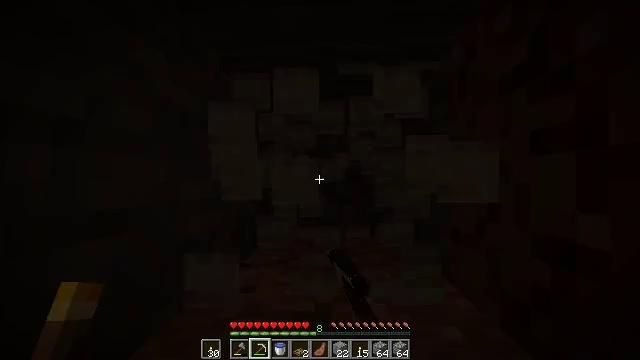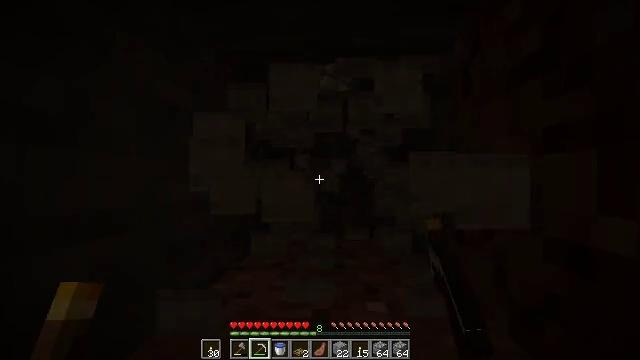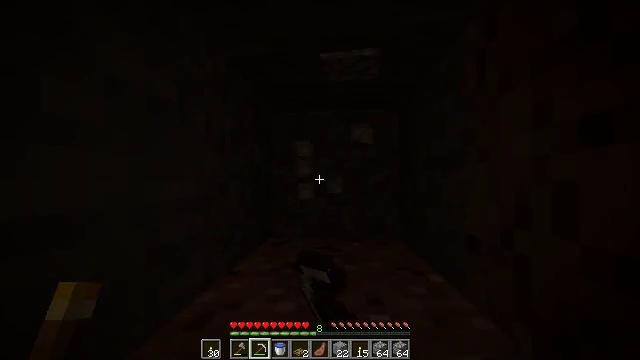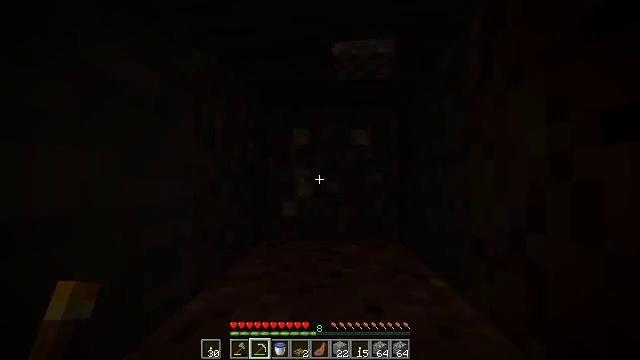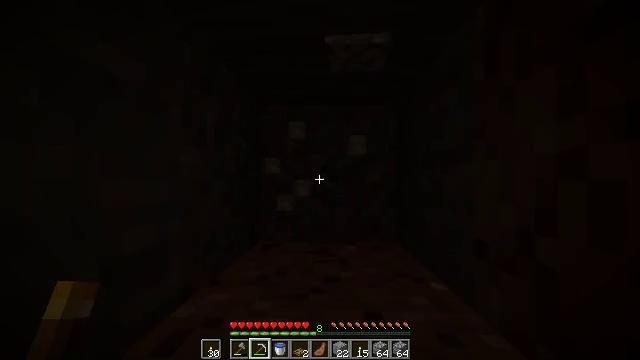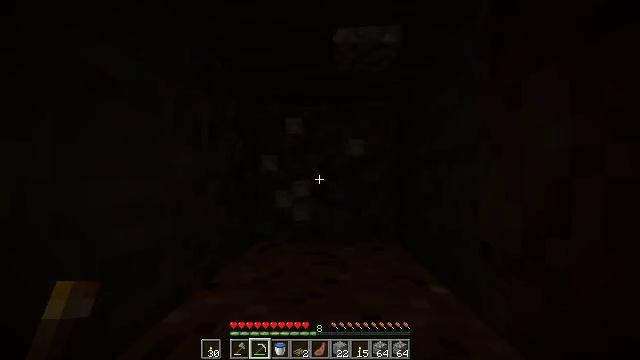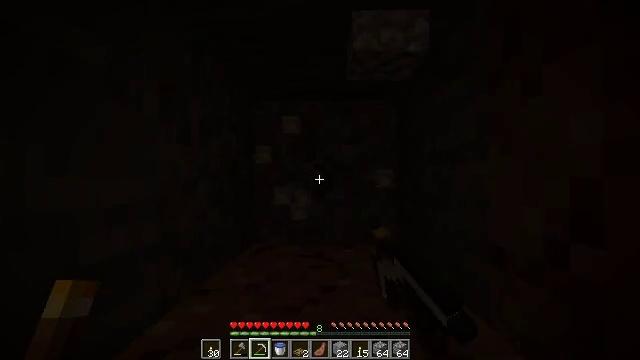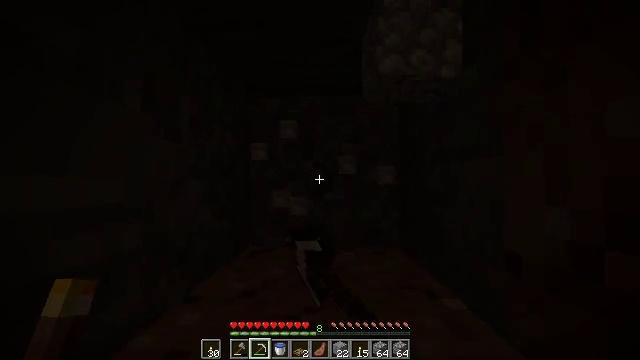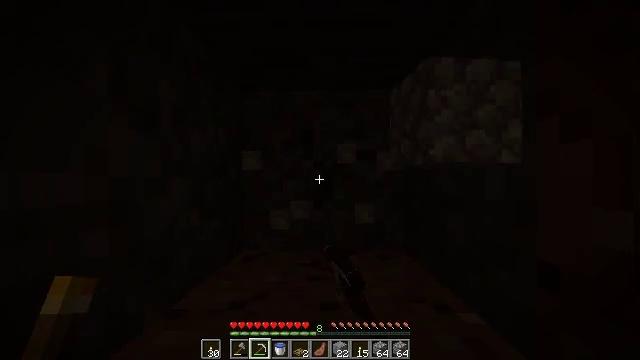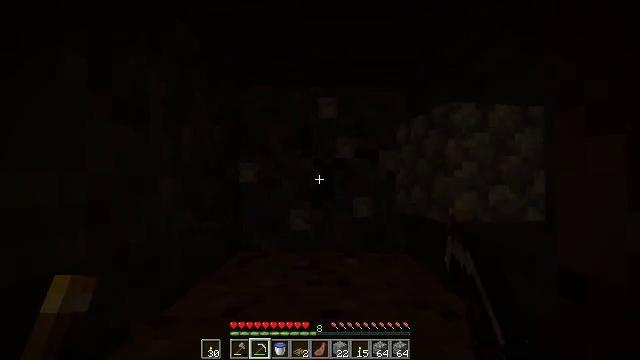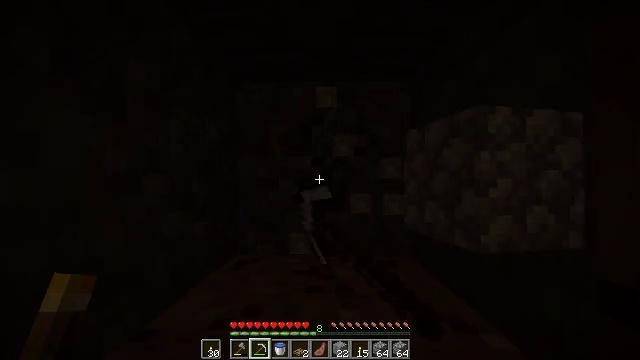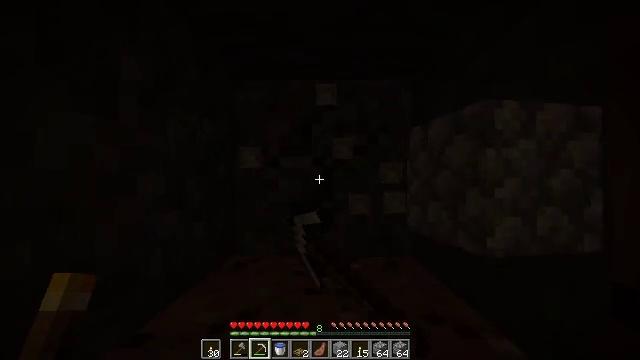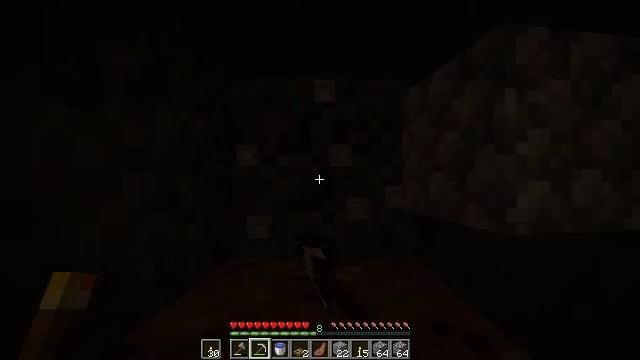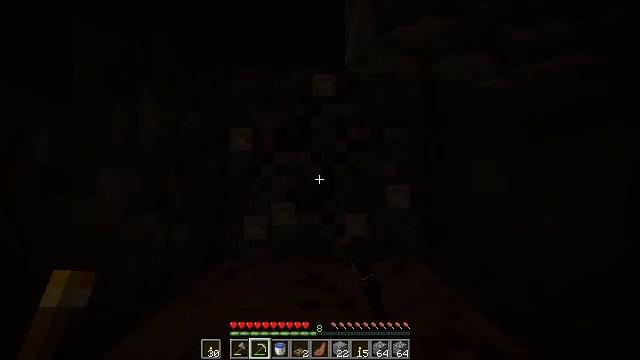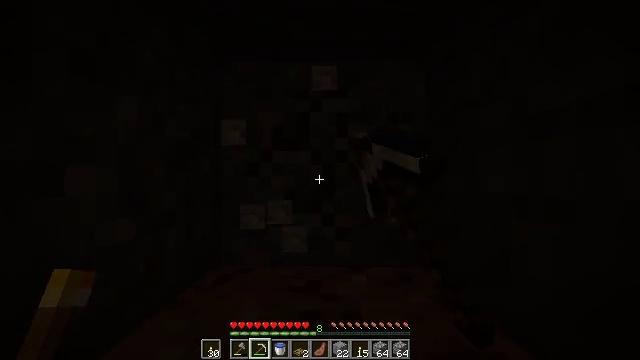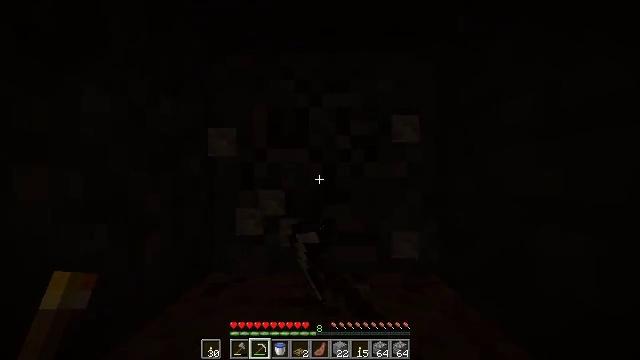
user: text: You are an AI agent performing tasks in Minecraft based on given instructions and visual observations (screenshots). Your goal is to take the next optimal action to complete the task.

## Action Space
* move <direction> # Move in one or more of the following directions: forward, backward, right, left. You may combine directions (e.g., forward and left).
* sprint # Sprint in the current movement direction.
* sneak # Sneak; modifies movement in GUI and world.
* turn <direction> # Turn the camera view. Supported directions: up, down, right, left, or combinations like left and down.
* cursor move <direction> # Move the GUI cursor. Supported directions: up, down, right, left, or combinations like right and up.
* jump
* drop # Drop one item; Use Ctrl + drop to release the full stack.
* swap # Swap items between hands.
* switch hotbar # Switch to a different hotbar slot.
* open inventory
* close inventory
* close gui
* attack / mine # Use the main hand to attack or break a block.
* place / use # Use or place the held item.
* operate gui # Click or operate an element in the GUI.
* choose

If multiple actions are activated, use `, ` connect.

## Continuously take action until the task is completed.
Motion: motion action
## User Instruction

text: Gather gravel by digging.
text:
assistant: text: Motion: move forward, attack / mine
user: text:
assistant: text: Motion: move forward, attack / mine
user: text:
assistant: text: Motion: move forward, attack / mine
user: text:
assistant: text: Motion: move forward, attack / mine
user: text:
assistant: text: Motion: move forward, attack / mine
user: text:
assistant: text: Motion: move forward, attack / mine
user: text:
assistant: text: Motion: move forward, attack / mine
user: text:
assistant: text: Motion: move forward, attack / mine
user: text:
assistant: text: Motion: move forward, attack / mine
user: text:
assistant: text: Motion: move forward, attack / mine
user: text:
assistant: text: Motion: move forward, attack / mine
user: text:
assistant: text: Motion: move forward, attack / mine
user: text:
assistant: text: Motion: move forward, attack / mine
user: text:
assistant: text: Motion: move forward, attack / mine
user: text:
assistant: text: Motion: move forward, attack / mine
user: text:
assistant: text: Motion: move forward, attack / mine
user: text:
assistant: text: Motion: move forward, attack / mine
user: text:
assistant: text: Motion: move forward, attack / mine
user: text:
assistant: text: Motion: move forward, attack / mine
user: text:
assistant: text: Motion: attack / mine
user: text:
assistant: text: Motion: attack / mine
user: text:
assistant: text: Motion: attack / mine
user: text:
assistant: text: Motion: attack / mine
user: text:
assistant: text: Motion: attack / mine
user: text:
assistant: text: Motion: attack / mine
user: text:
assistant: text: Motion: attack / mine
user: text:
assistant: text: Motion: attack / mine
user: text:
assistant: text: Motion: attack / mine
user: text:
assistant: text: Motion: attack / mine
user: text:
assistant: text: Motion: attack / mine